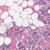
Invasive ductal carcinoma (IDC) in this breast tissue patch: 1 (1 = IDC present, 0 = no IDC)